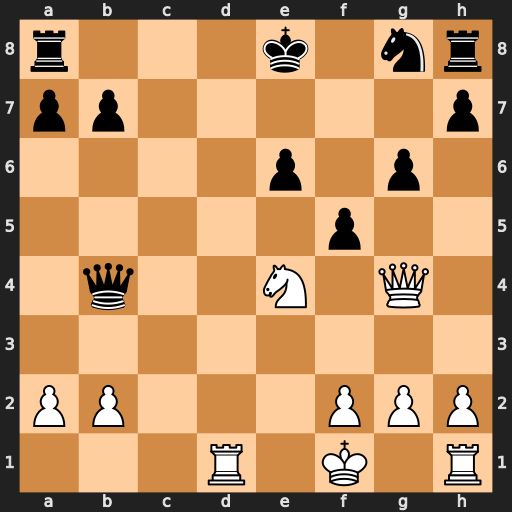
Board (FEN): r3k1nr/pp5p/4p1p1/5p2/1q2N1Q1/8/PP3PPP/3R1K1R
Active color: w
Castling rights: kq
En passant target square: -
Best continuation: Nf6+ Nxf6 Qxb4